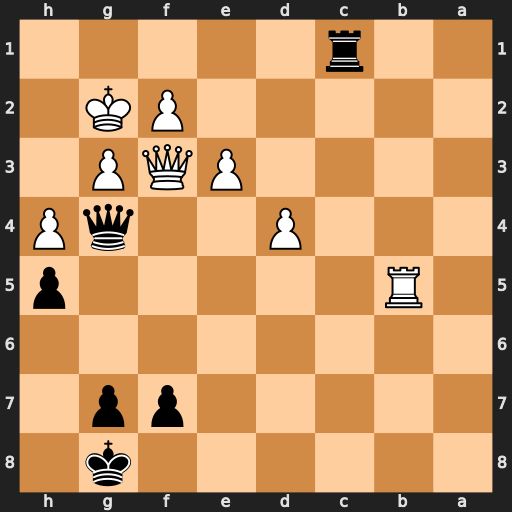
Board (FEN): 6k1/5pp1/8/1R5p/3P2qP/4PQP1/5PK1/2r5
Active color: b
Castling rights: -
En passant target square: -
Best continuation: Rg1+ Kxg1 Qxf3